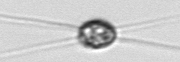
Label: Chaetoceros_danicus